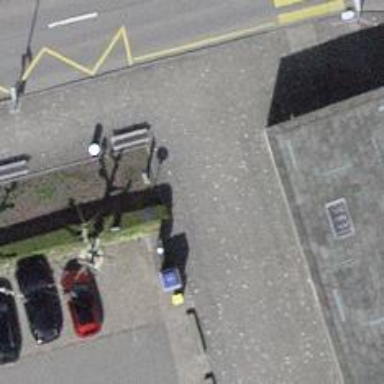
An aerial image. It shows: Square.